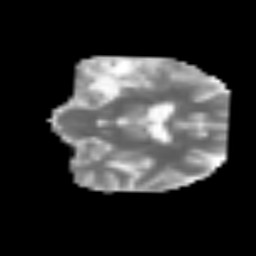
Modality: MD
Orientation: coronal
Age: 58
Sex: female
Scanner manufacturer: siemens
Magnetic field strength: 3 T
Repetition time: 3.2 s
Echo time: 0.081 s